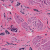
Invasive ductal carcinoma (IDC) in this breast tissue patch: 0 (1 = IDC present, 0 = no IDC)